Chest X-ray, PA view. Patient: 67 years old, sex F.
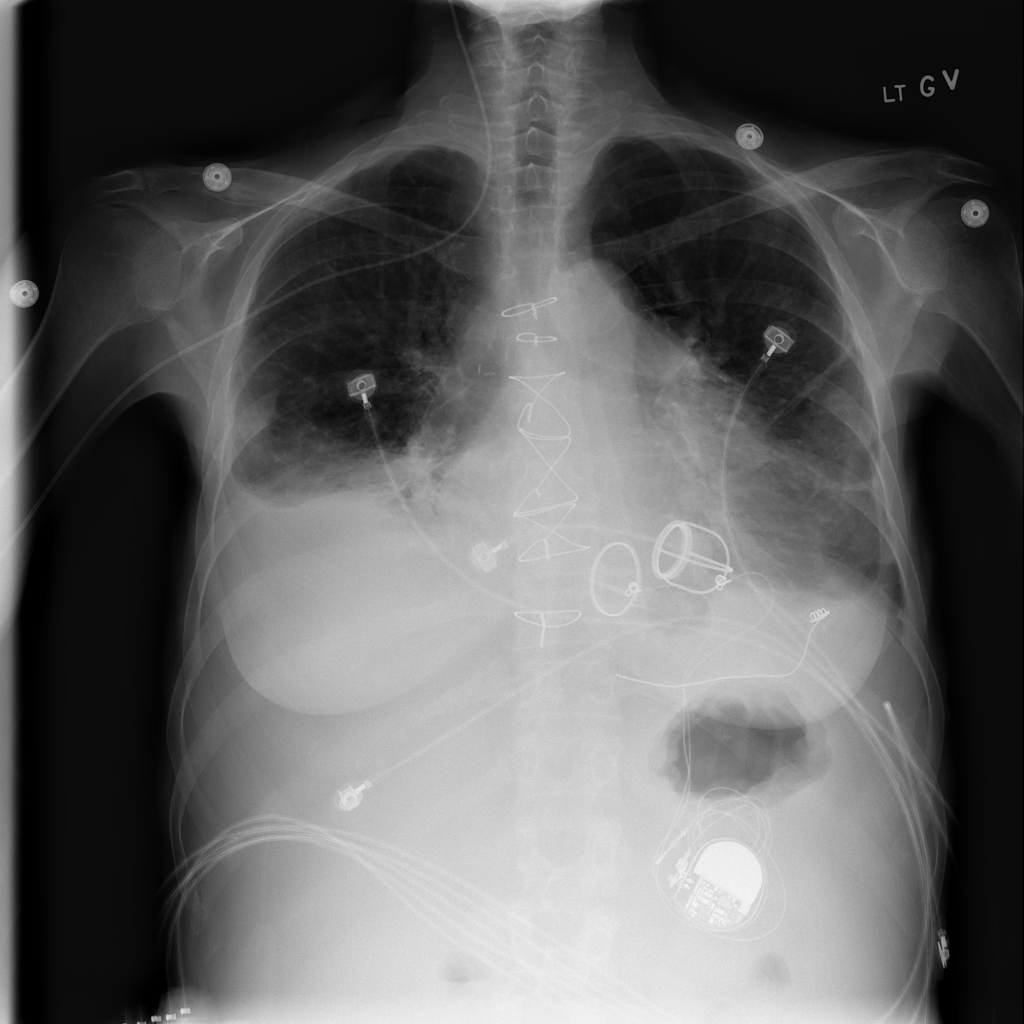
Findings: Effusion